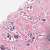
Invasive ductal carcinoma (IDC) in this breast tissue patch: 1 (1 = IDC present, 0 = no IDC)